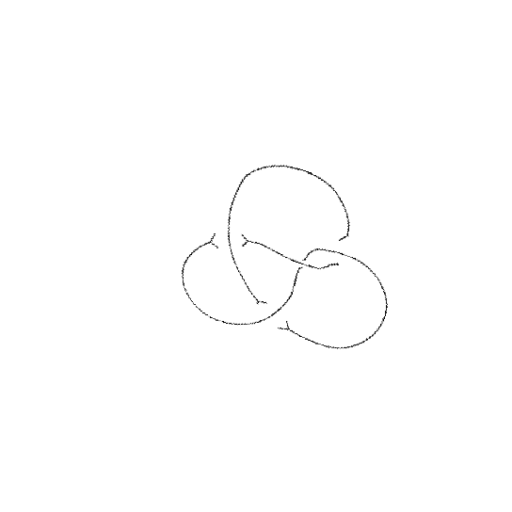
Crossing number: 4